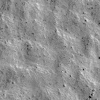
Atmospheric dust classification: not_dusty